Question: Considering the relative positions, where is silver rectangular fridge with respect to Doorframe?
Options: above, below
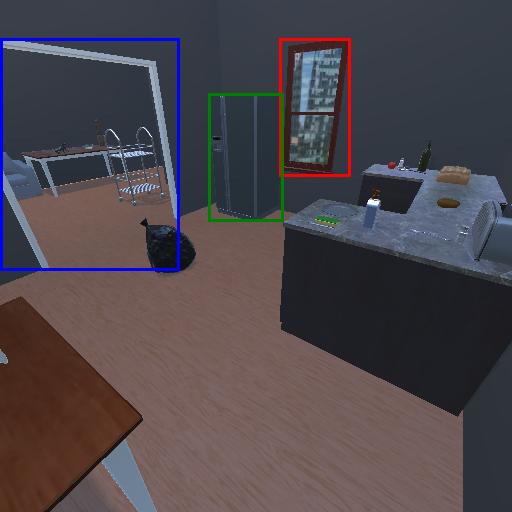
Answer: above